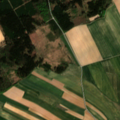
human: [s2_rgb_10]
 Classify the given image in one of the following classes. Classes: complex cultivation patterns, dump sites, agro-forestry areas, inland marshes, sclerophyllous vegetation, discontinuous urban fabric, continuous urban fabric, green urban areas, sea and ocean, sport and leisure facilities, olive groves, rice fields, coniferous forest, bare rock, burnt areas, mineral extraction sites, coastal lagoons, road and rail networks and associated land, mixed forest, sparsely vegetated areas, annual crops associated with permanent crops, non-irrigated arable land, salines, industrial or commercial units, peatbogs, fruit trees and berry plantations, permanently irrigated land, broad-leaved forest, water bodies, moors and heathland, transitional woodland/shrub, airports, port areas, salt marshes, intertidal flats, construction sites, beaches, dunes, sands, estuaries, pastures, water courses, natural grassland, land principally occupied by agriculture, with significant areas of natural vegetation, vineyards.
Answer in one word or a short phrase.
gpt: discontinuous urban fabric, non-irrigated arable land, coniferous forest, mixed forest